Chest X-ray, AP view. Patient: 28 years old, sex M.
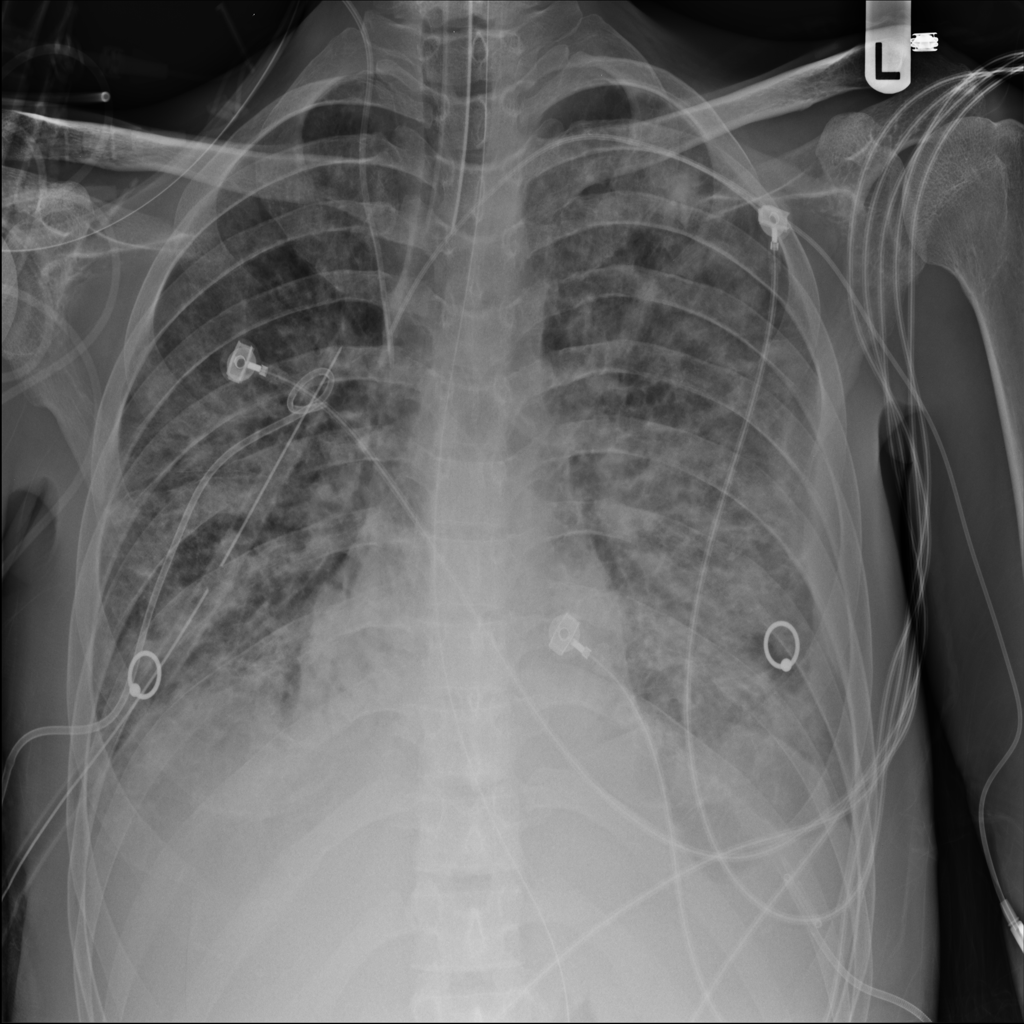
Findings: Infiltration